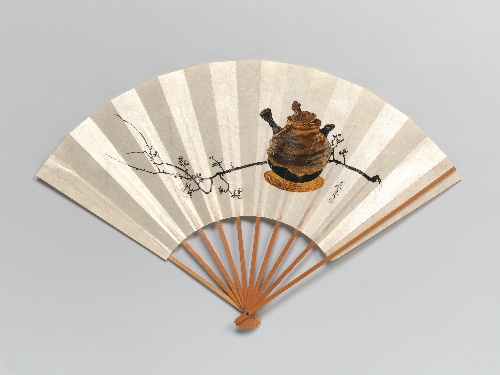
Artist: Shibata Zeshin
Artist bio: Japanese, 1807–1891
Object type: Folding fan
Classification: Paintings
Medium: Folding fan; lacquer on paper
Culture: Japan
Period: Meiji period (1868–1912)
Dimensions: Image: 12 3/16 × 19 7/16 in. (31 × 49.3 cm)
Department: Asian Art
Credit line: Mary Griggs Burke Collection, Gift of the Mary and Jackson Burke Foundation, 2015
Accession year: 2015
Repository: Metropolitan Museum of Art, New York, NY
Tags: Teapots